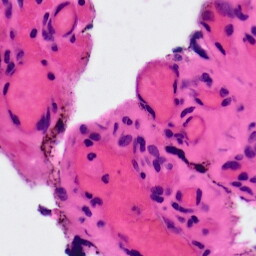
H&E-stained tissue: Ovarian